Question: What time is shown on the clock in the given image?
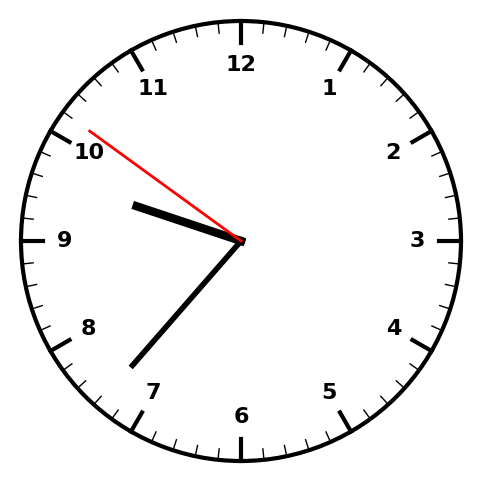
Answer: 09:36:51